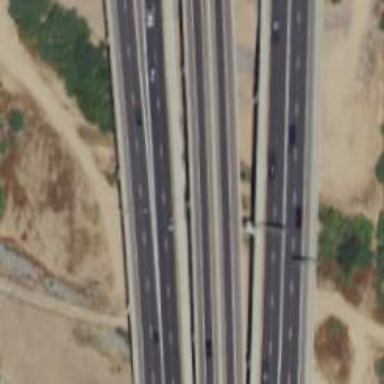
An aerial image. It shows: Bridge over motorway link with asphalt surface.